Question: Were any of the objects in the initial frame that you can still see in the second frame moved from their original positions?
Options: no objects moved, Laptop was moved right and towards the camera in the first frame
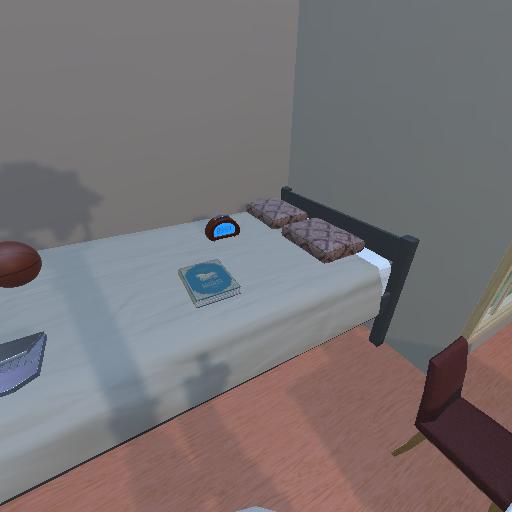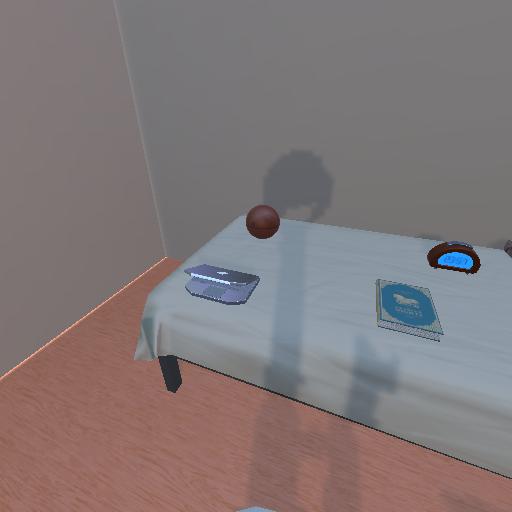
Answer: no objects moved